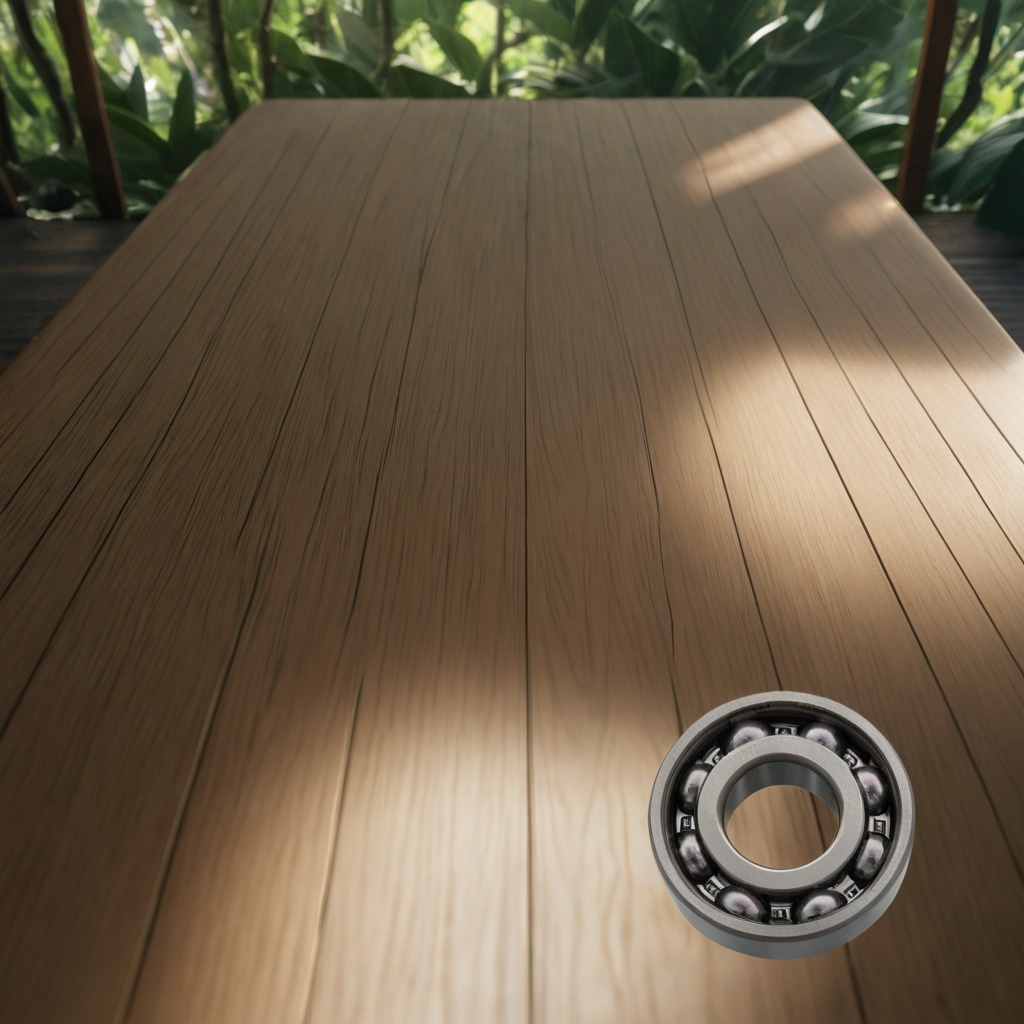
A metal ball bearing is lying on a wooden table inside a jungle field workshop tent.